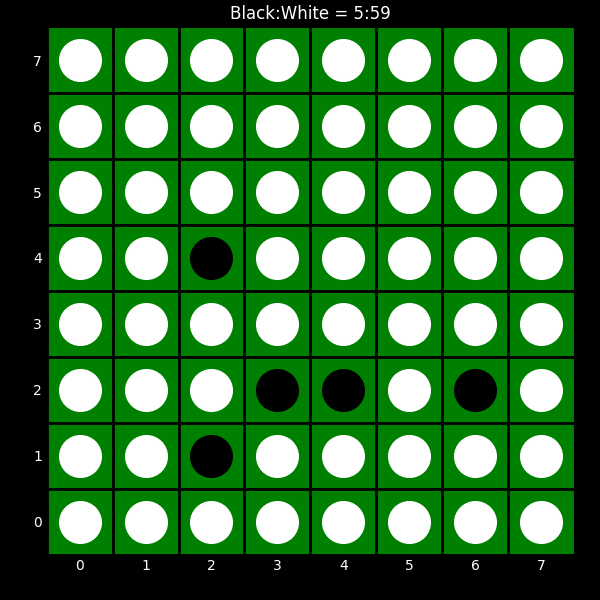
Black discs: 5
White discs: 59